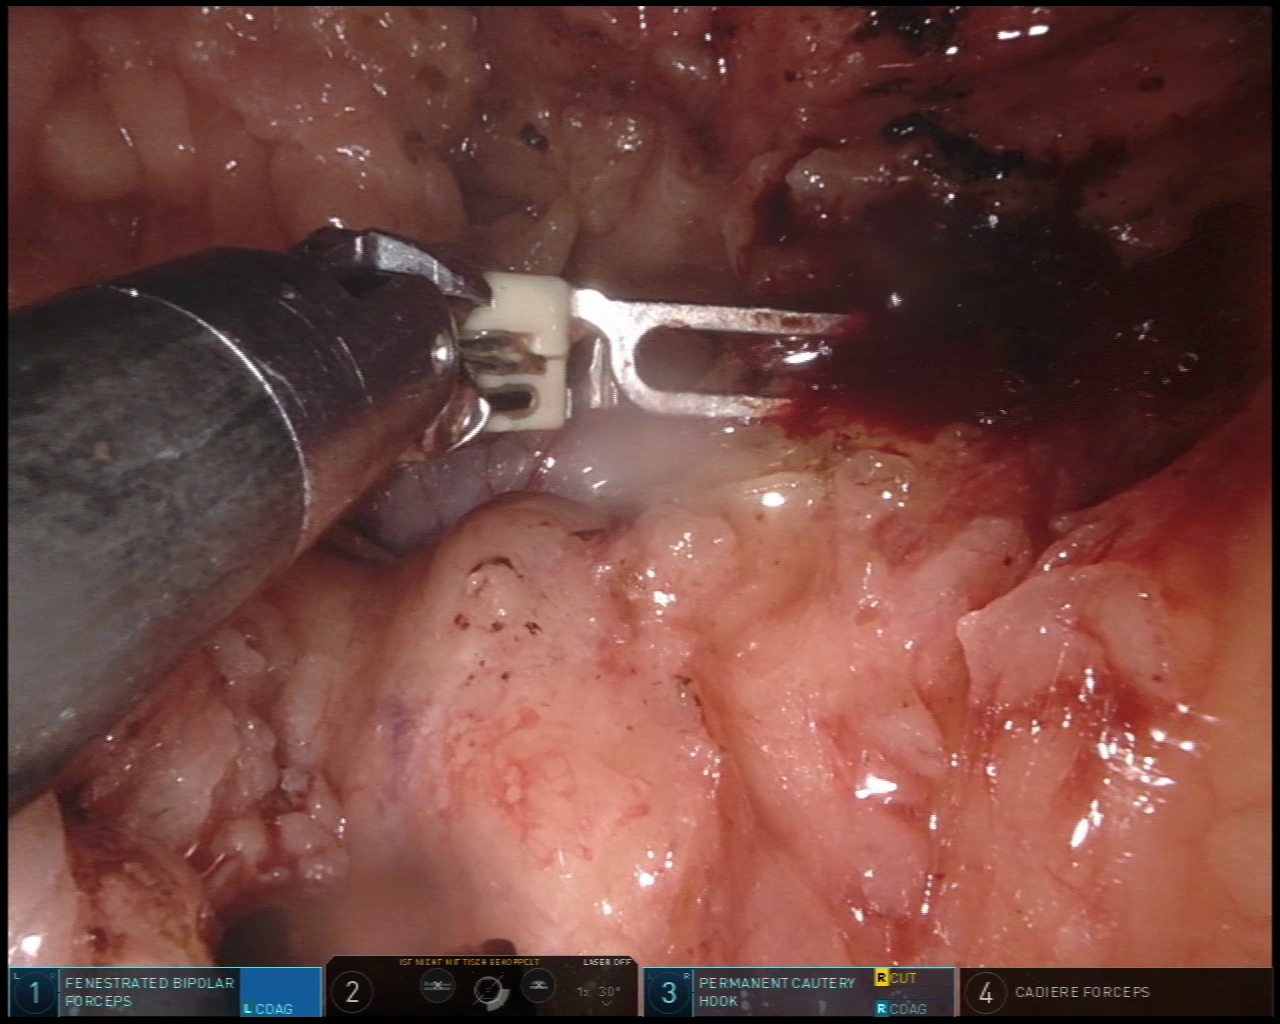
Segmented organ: stomach
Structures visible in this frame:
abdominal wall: no
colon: no
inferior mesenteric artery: no
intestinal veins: no
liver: no
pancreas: no
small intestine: no
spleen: no
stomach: yes
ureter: no
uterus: no
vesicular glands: no